Question: The Perlin.GetValue(x, y, z) method of libnoise (using the C# port) returns 0's if the input values are integers. How could I go about mapping a 2D array of tiles--as the indices of an array are integers--to the values of the noise? This makes little sense to me as even 3D terrain eventually rests upon whole integer values. For those who are generating such 3D landscapes, are these positions in the terrain always restrained to being a value of 0?
I should mention that I am using a chunk system, so I loop through each chunk's [32, 32] array of tiles to get the Perlin noise values. I was hoping that by adding the offset of the chunk in world space to the [x, y] value of the tile in the array I could have terrain. Regardless, I tried something like this and still got zero from the noise function:
'''
double temp = generator.GetValue((x + offsetX) / ChunkSize, (y + offsetY) / ChunkSize, 0);
'''
I output the values of the noise functions to 32x32 textures and put them next to each other. Noise is being produced but it isn't continuous despite adjusting the input of the x and y values for the offset of the chunk.

Problem solved. My offset values were set to coordinates instead of coordinates. I was multiplying the index of the chunk by the chunk size times the tile size instead of just the chunk size (which is in tiles).
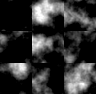
Answer: The input values to 'Perlin.GetValue(x, y, z)' are doubles and not technically limited to the range 0.0-1.0 but I would recommend you take all your array indices and divide them with the length of the array in that dimension so they all fall in the range 0.0-1.0 and you should get nice noise values, if get too much noise you can adjust that with the scaling if the indices, for example scaling between 0.0 to 2.0 instead might produce a bit smoother noise.